Question: I'm trying to learn <URL> to create a view from a Collection. For this I use a Collection:
'''
var ContactEventCollection = Backbone.Collection.extend({
initialize: function(models, options) {
this.id = options.id;
this.lastContactEventId = options.lastContactEventId;
},
url: function() {
return 'ticket/' + this.id + '/contact-events/' + this.lastContactEventId;
}
});
'''
one view for the conversation and one for the contact event (contact event is basically a message):
'''
var ConversationView = Backbone.View.extend({
render: function(){
this.collection.each(function(contactEvent){
var contactEventView = new ContactEventView({model: contactEvent});
this.$el.append(contactEventView.render().el);
}, this);
return this;
}
});
var ContactEventView = Backbone.View.extend({
template: _.template($('#contact-event-template').html()),
render: function() {
this.$el.html(this.template(this.model.toJSON()));
return this;
}
});
'''
the referenced '#contact-event-template' looks like this:
'''
<script type="text/template" id="contact-event-template">
<div class="user-message"><%= text %></div>
</script>
'''
I then try to append it to this div ('<div id="put-conversation-here">put the conversation here!</div>'):
'''
var contactEventCollection = new ContactEventCollection([], {id: 1, lastContactEventId: 0});
contactEventCollection.fetch();
console.log(contactEventCollection);
var conversationView = new ConversationView({collection: contactEventCollection});
console.log(conversationView);
$('#put-conversation-here').append(conversationView.render().el);
'''
In the console I see that conversationView looks like the image below. The weird thing is that I do have a collection, and I do have a view which incorporates all these models, but what gets appended is just an empty: '<div></div>' (not even with the 'class="user-message"').
I also tried replacing 'this.model.toJSON()' with a simple object: '{text: "some text"}', but to no avail. By now I'm totally lost and out for any help I can get. If I could I would immediately put up a bounty for this, but unfortunately I have to wait two days before doing that.
Does anybody know where I'm going wrong here? All help, tips or tricks are appreciated!

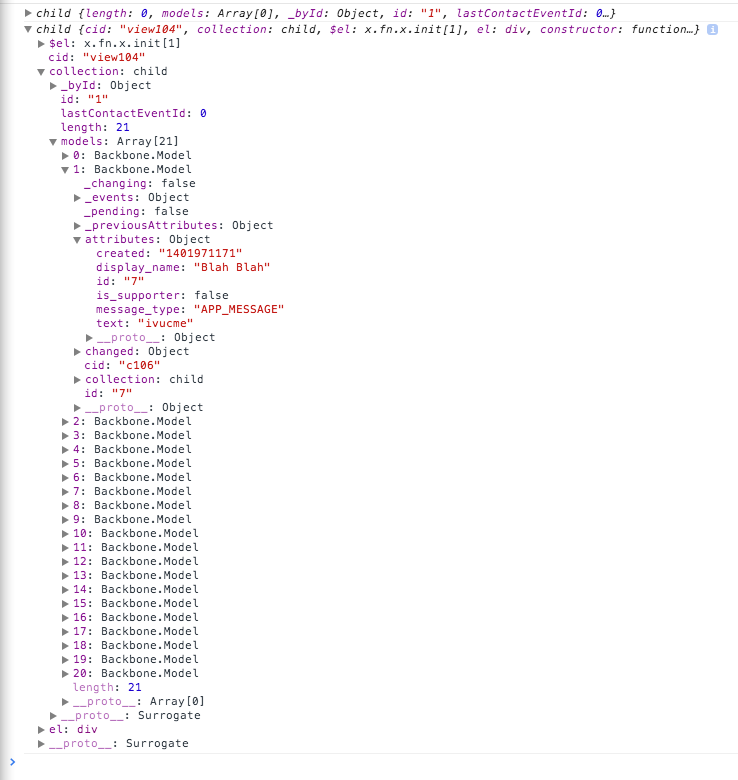
Answer: The 'contactEventCollection.fetch();' is called async and before data is fetched, your html is getting rendered.
You may want to use
'$.when(contactEventCollection.fetch()).done(function(){html population});'